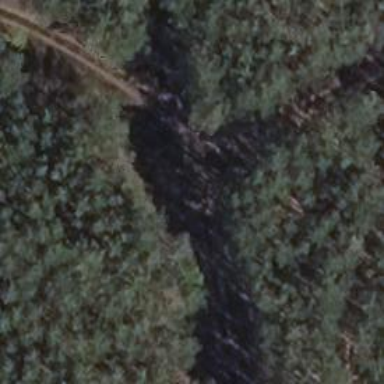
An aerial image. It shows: Track road with grade3 tracktype.